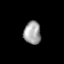
Tissue: lung
Cell type: Fibroblasts
Senescence score: 0.5435
Nuclear area (px): 378
Mean DAPI intensity: 163.122